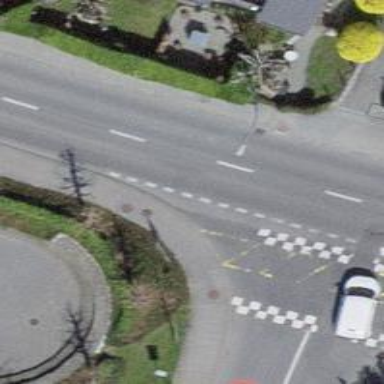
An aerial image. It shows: Kerb serving as barrier.